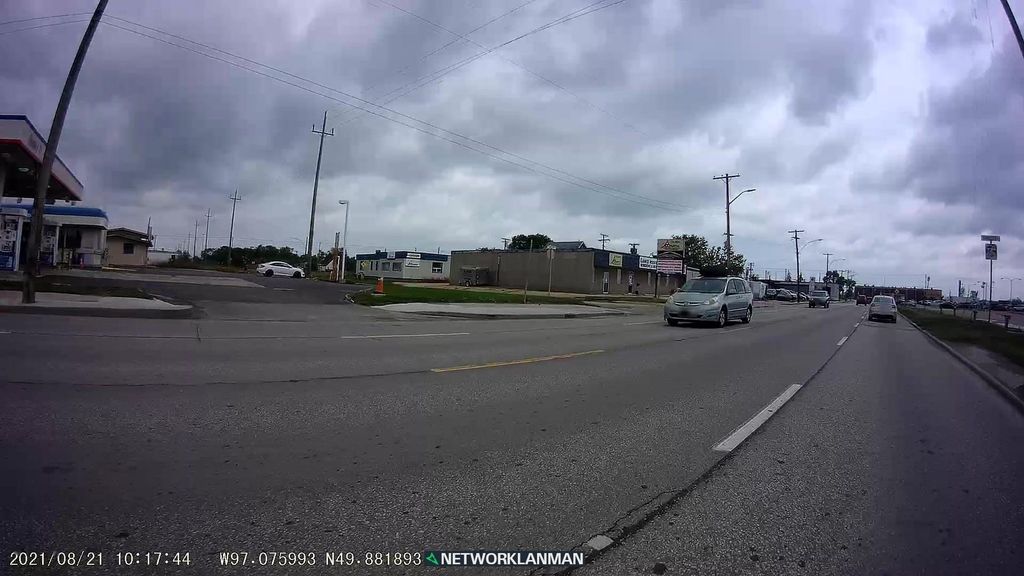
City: winnipeg